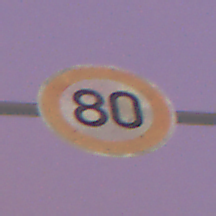
Verkehrszeichen: Geschwindigkeit80
Umgebung: Outdoor, Urban
Tageszeit: SunriseSunset
Wetter: PartlyCloudy
Licht: Artificial
Jahreszeit: NotSpecified
Kontrast: HighContrast